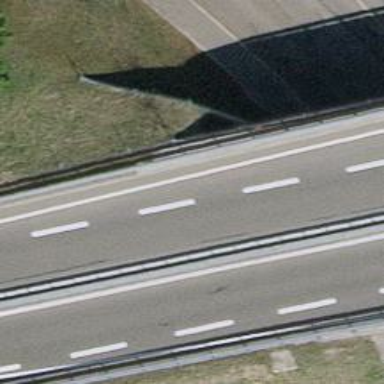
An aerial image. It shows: Motorway bridge with asphalt surface. It is part of trunk highway.